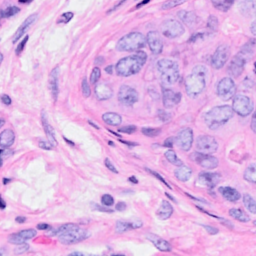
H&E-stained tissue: Breast